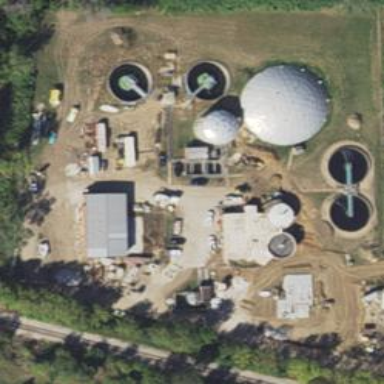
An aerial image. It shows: Wastewater plant.